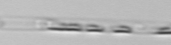
Label: Rhizosolenia